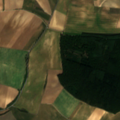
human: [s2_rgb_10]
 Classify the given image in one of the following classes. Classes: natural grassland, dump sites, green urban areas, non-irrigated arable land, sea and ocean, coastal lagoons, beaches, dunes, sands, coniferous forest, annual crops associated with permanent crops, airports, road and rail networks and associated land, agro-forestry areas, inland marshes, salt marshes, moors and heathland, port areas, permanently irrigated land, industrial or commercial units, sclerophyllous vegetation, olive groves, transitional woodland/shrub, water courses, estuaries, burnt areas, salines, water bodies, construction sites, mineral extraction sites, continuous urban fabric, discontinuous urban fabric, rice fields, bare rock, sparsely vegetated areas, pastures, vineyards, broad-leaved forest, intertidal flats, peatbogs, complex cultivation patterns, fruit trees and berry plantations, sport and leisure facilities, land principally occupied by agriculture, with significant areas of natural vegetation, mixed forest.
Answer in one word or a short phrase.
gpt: non-irrigated arable land, broad-leaved forest